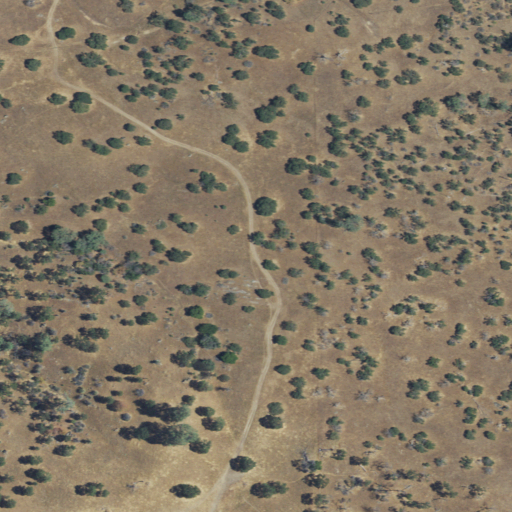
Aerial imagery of ridge(s) in California named Mullen Ridge containing grassland, shrub, and deciduous forest